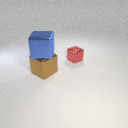
small red metal cube behind large brown metal cube